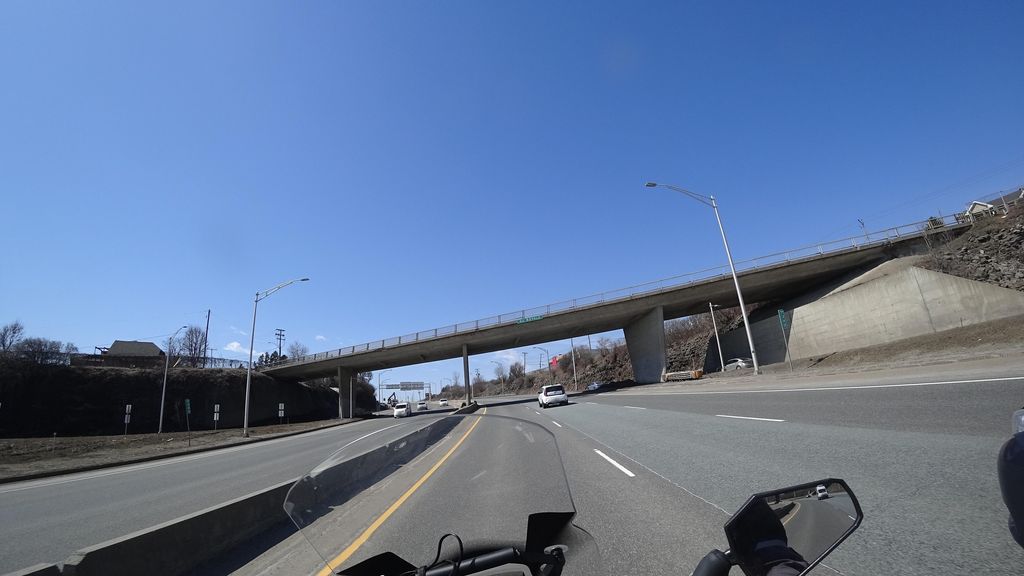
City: quebec_city